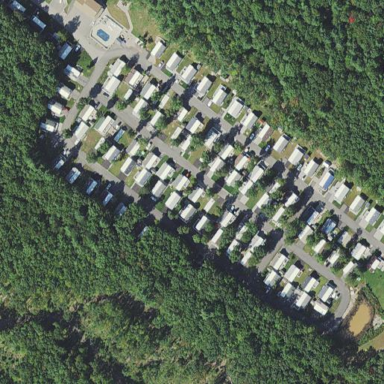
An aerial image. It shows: Residential area with static caravans.